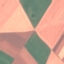
Land use / land cover: AnnualCrop